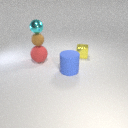
large red rubber sphere to the left of large blue rubber cylinder